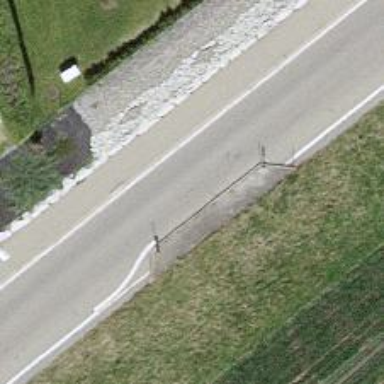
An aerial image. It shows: Chicane for traffic calming.